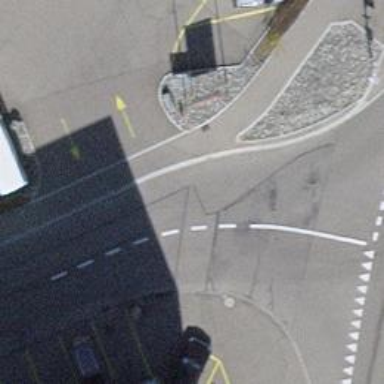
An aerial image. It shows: Tertiary road with asphalt surface.